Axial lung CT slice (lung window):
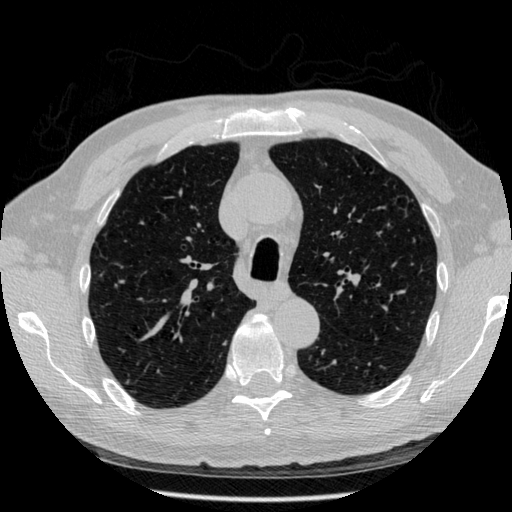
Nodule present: no